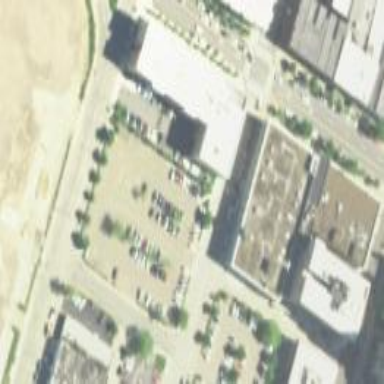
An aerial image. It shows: Retail building.